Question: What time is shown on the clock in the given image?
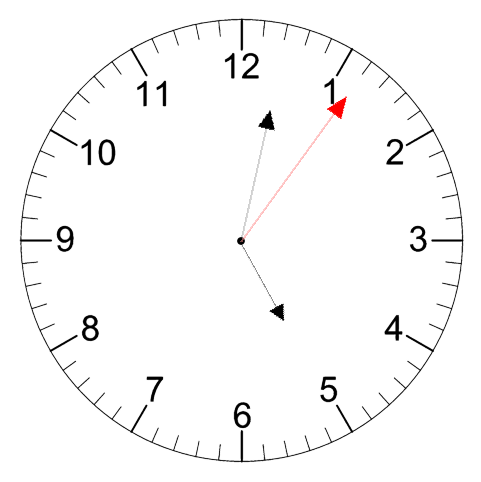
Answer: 05:02:06